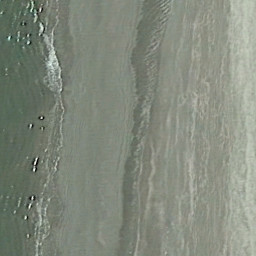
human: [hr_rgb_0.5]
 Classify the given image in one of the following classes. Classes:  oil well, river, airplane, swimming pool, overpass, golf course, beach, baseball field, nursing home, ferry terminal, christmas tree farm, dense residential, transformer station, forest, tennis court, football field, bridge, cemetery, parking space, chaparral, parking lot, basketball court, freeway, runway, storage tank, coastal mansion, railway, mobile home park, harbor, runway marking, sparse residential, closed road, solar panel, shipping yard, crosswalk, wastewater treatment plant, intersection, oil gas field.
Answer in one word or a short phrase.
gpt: beach